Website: macys
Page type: gifting
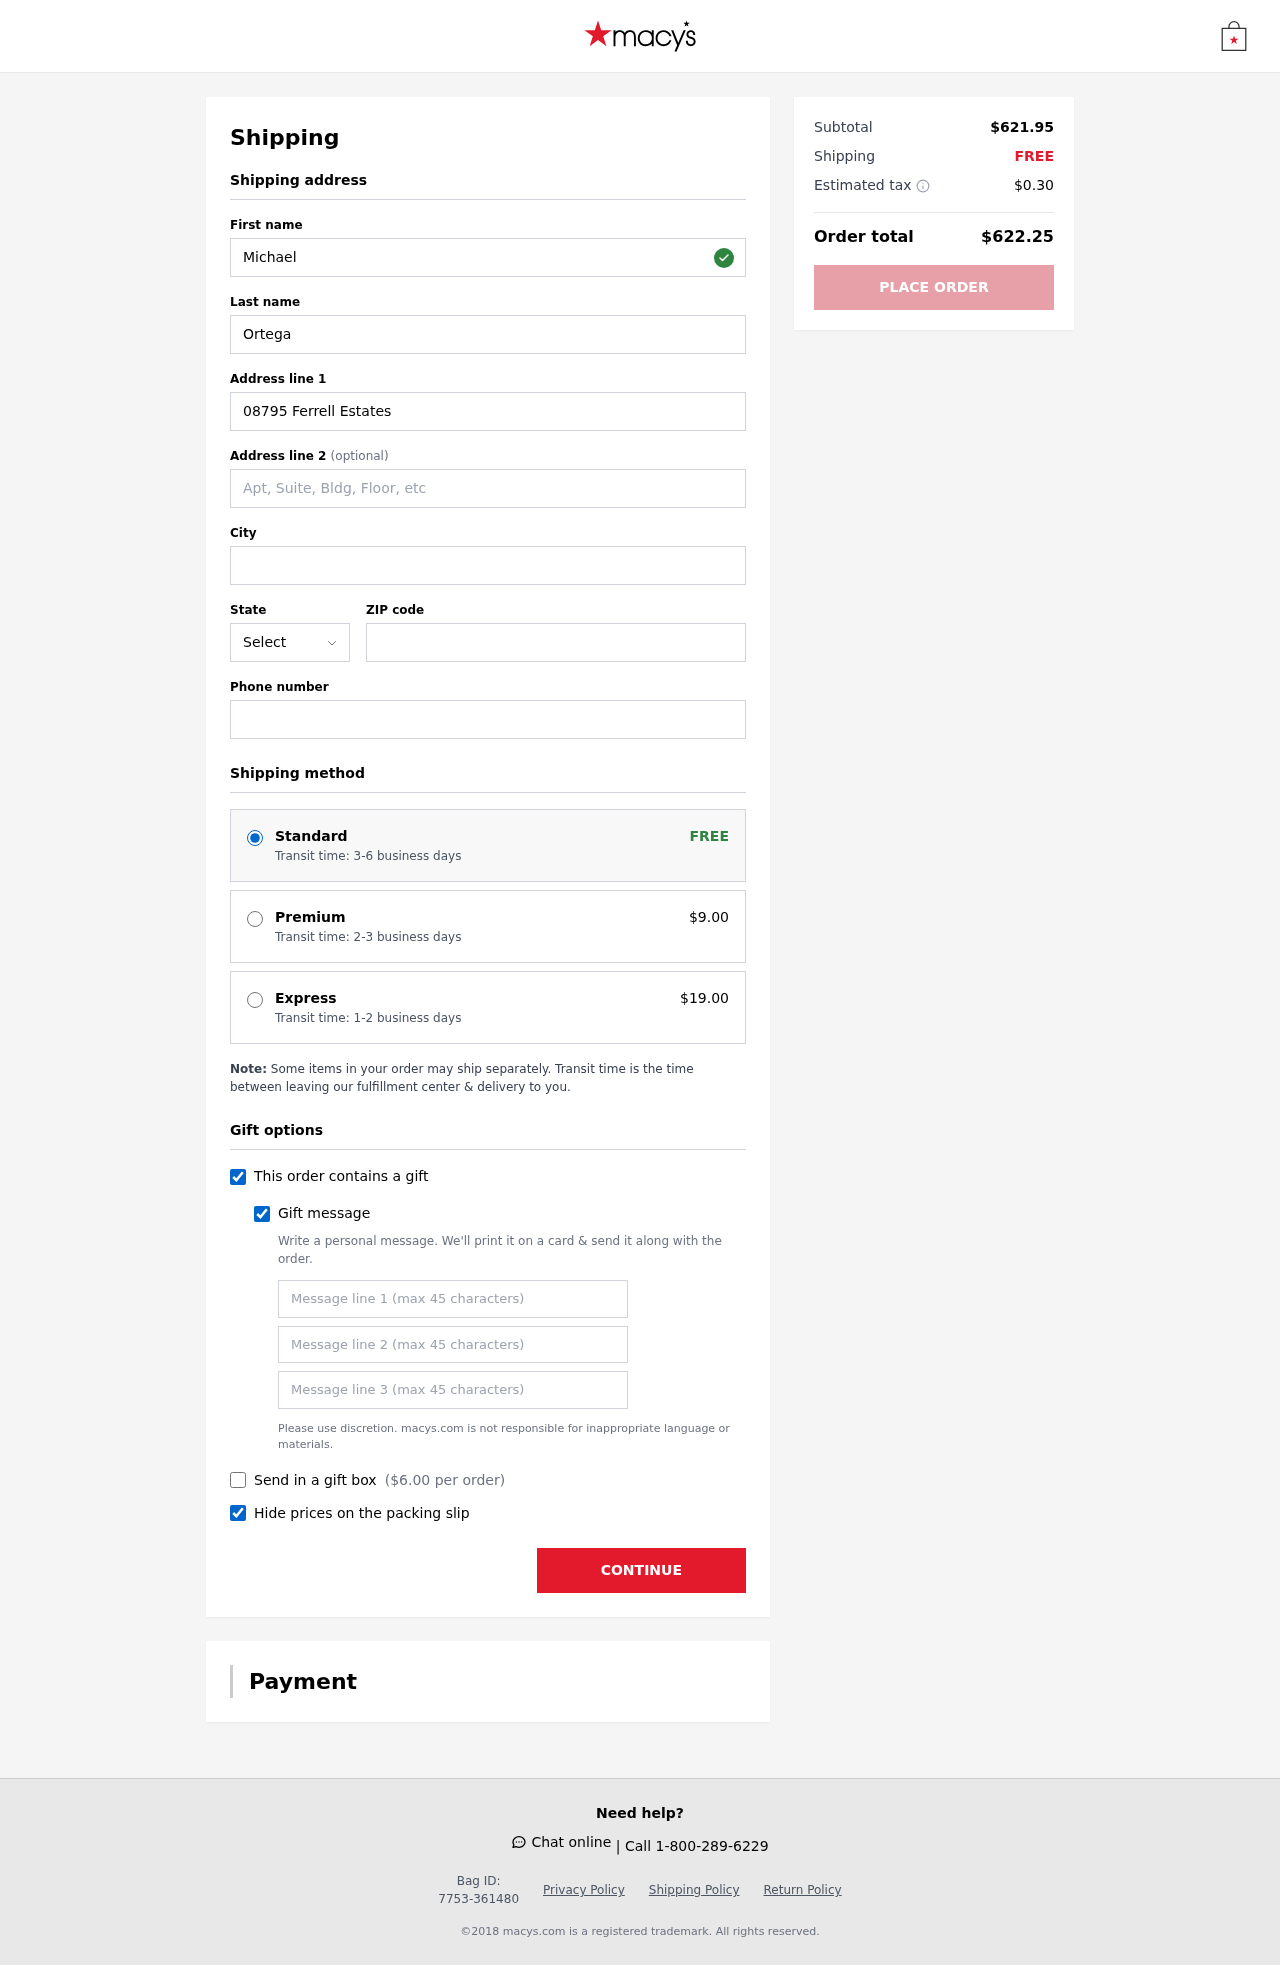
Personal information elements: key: PII_STATE_ABBR
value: WA
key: PII_FIRSTNAME
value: Michael
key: PII_LASTNAME
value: Ortega
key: PII_STREET
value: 08795 Ferrell Estates
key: PII_CITY
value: Jenniferchester
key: PII_POSTCODE
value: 41132
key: PII_PHONE
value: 8436247085
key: PII_GIFT_MESSAGE
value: Hey Tyler! I know how much you love cozy movie nights and thought this media collection would be perfect for setting the right vibe. Can’t wait to see what you create with it! Enjoy!  Michael
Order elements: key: ORDER_SHIPPING_STANDARD
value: Transit time: 3-6 business days
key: ORDER_SHIPPING_PREMIUM
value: Transit time: 2-3 business days
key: ORDER_SHIPPING_PREMIUM_PRICE
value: $9.00
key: ORDER_SHIPPING_EXPRESS
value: Transit time: 1-2 business days
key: ORDER_SHIPPING_EXPRESS_PRICE
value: $19.00
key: ORDER_GIFT_BOX_PRICE
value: $6.00
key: ORDER_SUBTOTAL
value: $621.95
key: ORDER_SHIPPING_COST
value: FREE
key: ORDER_TAX
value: $0.30
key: ORDER_TOTAL
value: $622.25